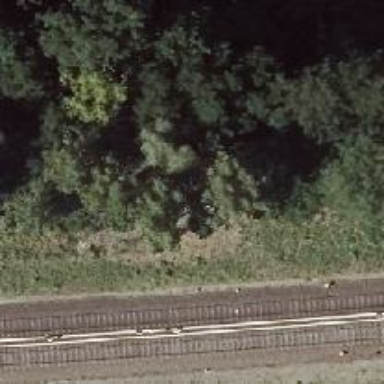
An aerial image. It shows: Historic railway with contact lines for electrification.